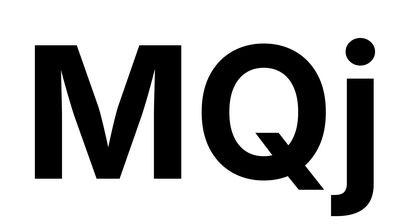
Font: Inter_Bold